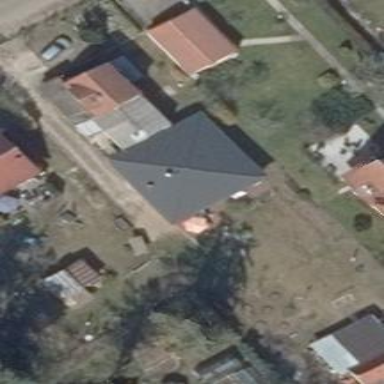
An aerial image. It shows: Detached building with pyramidal roof shape.